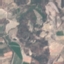
Land use / land cover: PermanentCrop